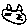
Label: cat